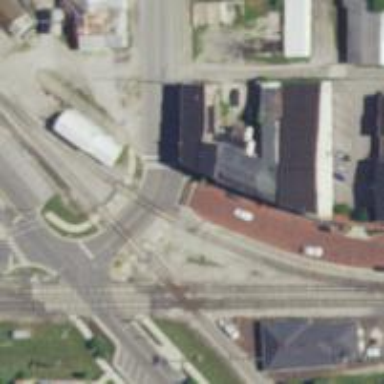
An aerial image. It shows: Railway crossing.